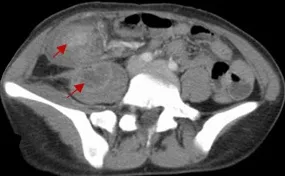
CT scan of the abdomen and pelvis with contrast. (A) Abnormal circumferential enhancement edematous changes involving portion of the ascending colon and the cecum with direct involvement of the terminal ileum and the appendix (red arrow). Trace free fluid in the pelvis. Heterogenous enhancement involving the psoas muscle measuring 4.2 cm x 2.8 cm suggestive of abscess (red arrow).
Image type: radiology (ct)